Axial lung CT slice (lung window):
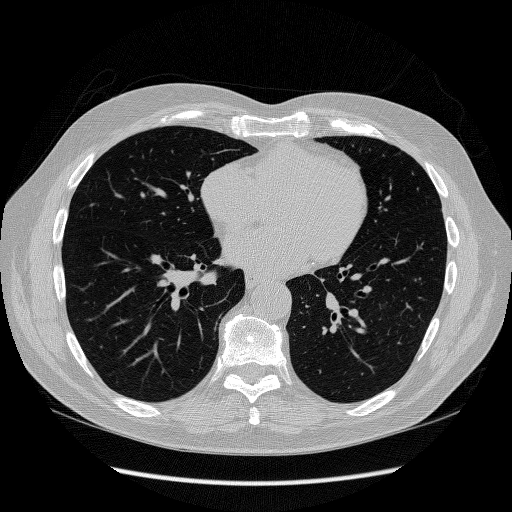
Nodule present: no